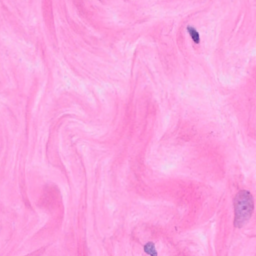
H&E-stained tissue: Breast